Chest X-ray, PA view. Patient: 53 years old, sex M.
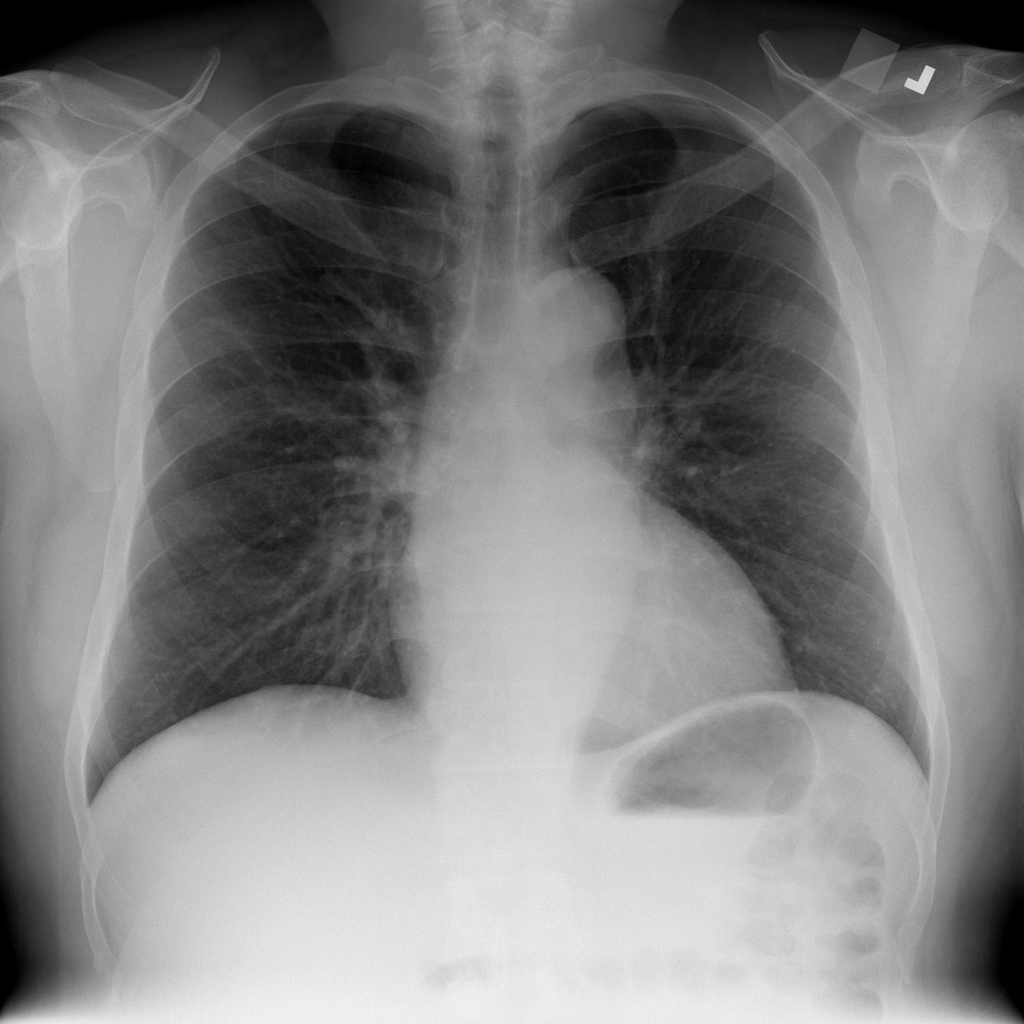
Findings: No Finding